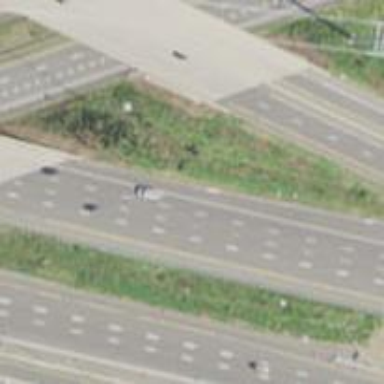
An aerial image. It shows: Asphalt motorway.